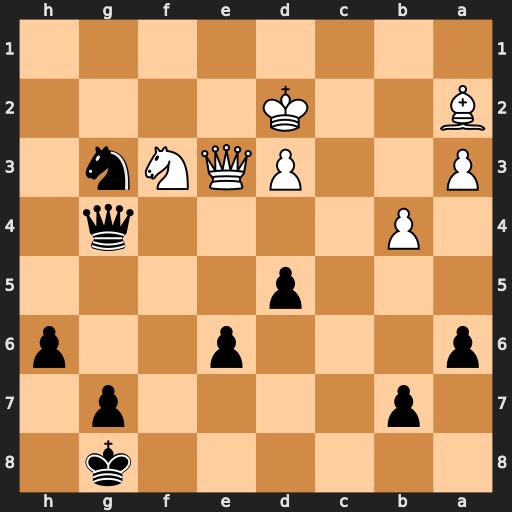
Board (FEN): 6k1/1p4p1/p3p2p/3p4/1P4q1/P2PQNn1/B2K4/8
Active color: b
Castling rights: -
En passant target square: -
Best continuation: Nf1+ Ke2 Nxe3